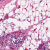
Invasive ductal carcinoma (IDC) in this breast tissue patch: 0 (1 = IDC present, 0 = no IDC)